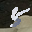
Label: 5